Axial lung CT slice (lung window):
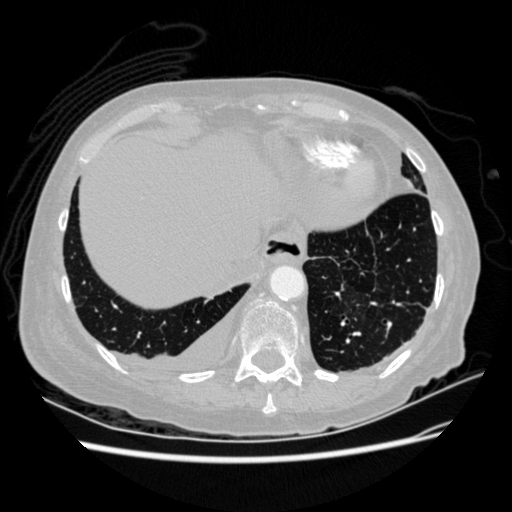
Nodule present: no